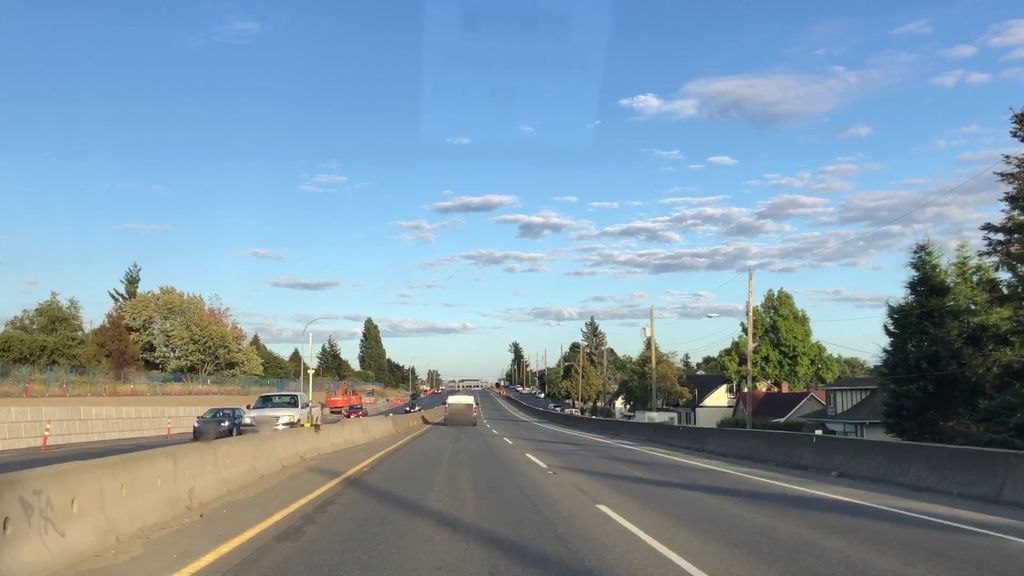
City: victoria